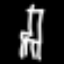
Label: chair